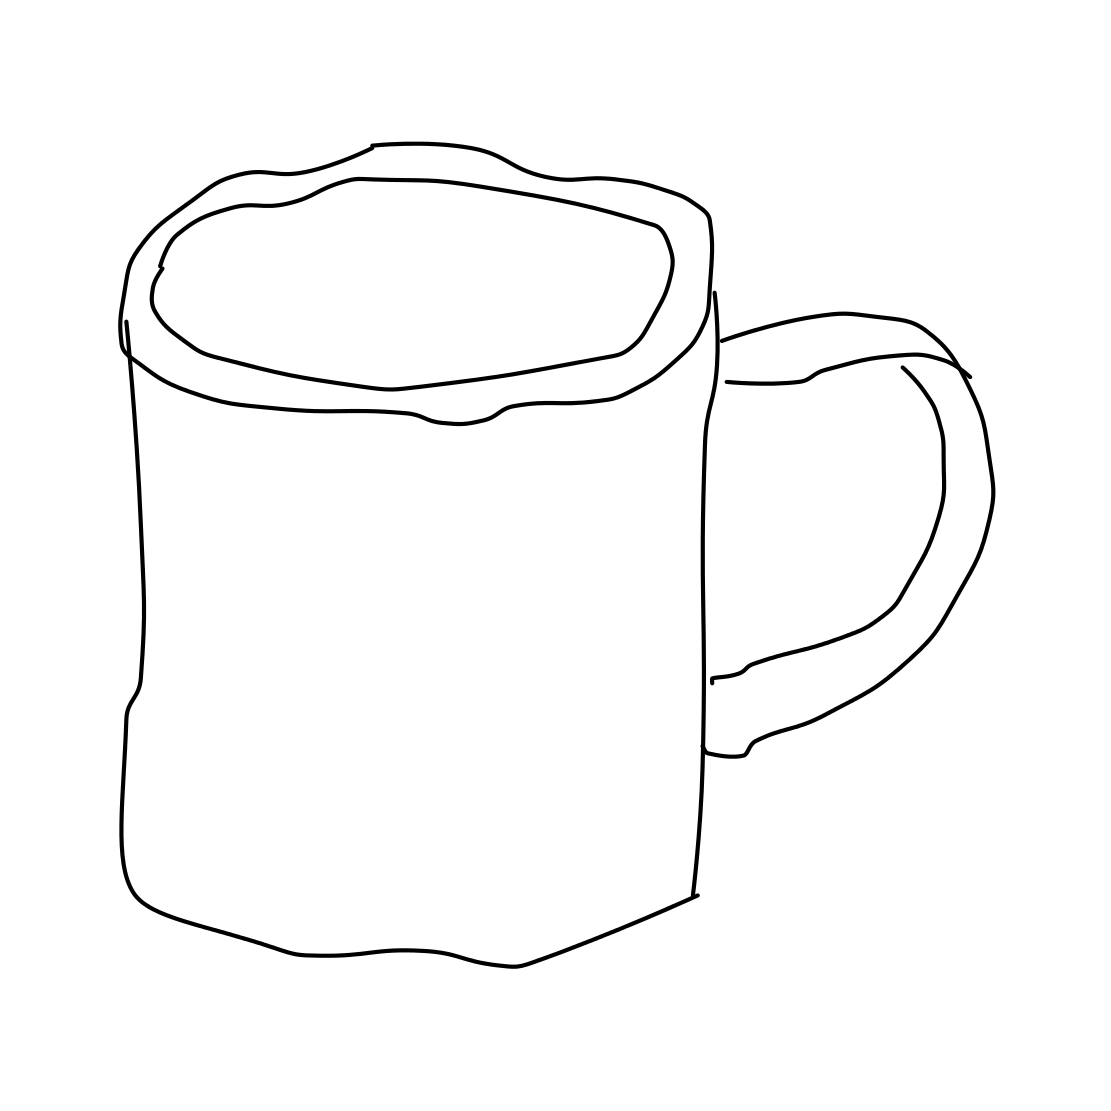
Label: mug